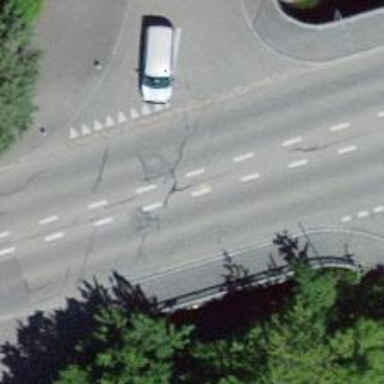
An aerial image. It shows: Secondary road bridge with designated cycle lane.